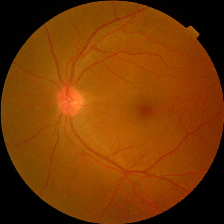
Diabetic retinopathy grade: No DR